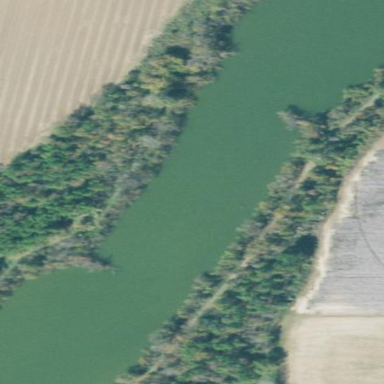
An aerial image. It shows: Reservoir of natural water.